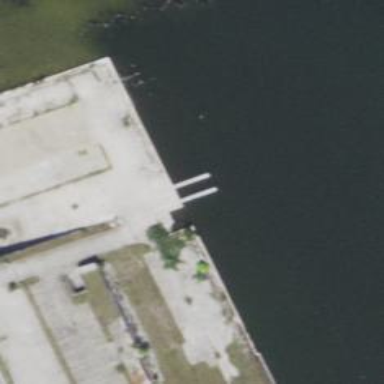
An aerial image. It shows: Slipway on leisure land.